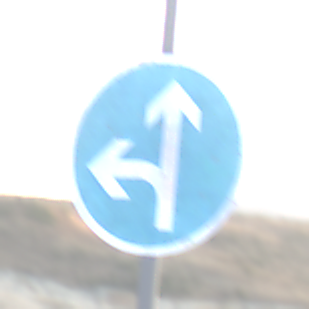
Verkehrszeichen: VorgeschriebeneFahrtrichtungGeradeausOderLinks
Umgebung: Outdoor, Nature
Tageszeit: SunriseSunset
Wetter: PartlyCloudy
Licht: Natural
Jahreszeit: NotSpecified
Kontrast: HighContrast